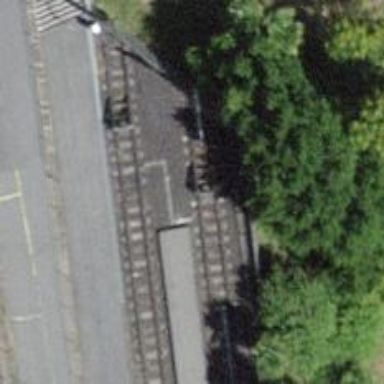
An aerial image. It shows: Railway buffer stop.